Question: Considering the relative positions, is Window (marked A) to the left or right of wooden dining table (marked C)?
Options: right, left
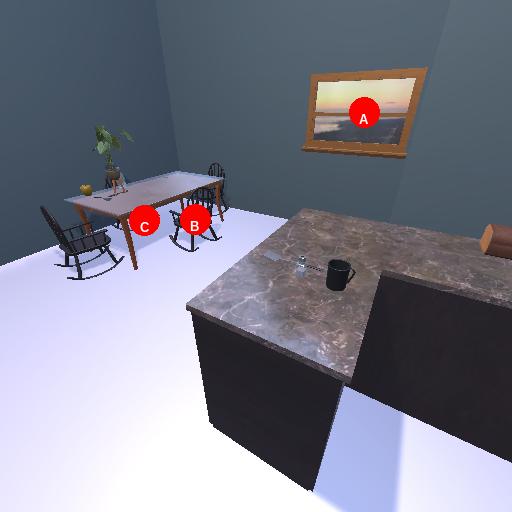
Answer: right